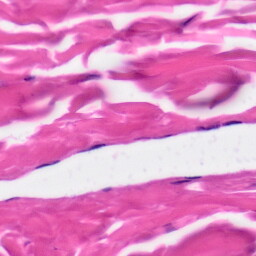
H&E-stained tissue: Skin